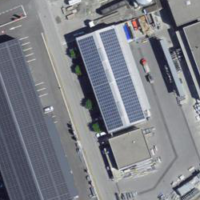
EUNIS habitat code: 54
Species observed at this site:
Salvia glutinosa